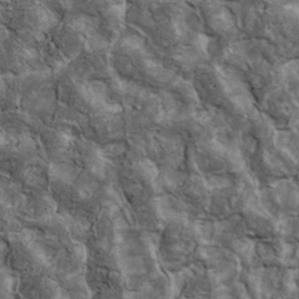
Label: non_frost